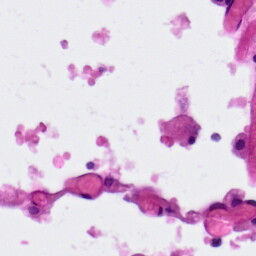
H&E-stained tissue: Lung